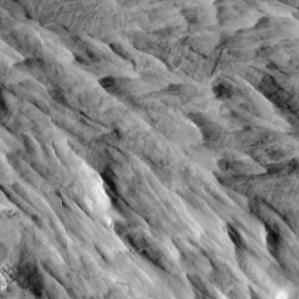
Label: non_frost